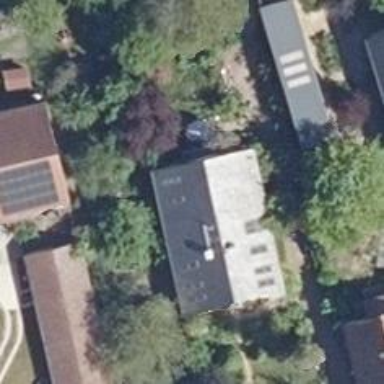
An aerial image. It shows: Detached building with gabled roof made of black roof tiles.